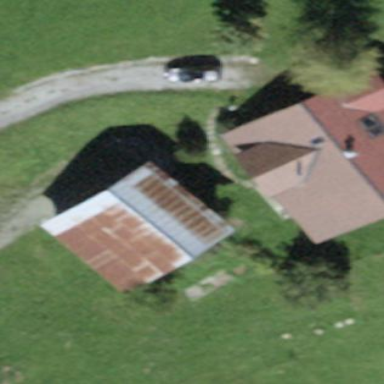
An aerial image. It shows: Rural barn.